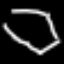
Label: octagon